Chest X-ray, PA view. Patient: 53 years old, sex M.
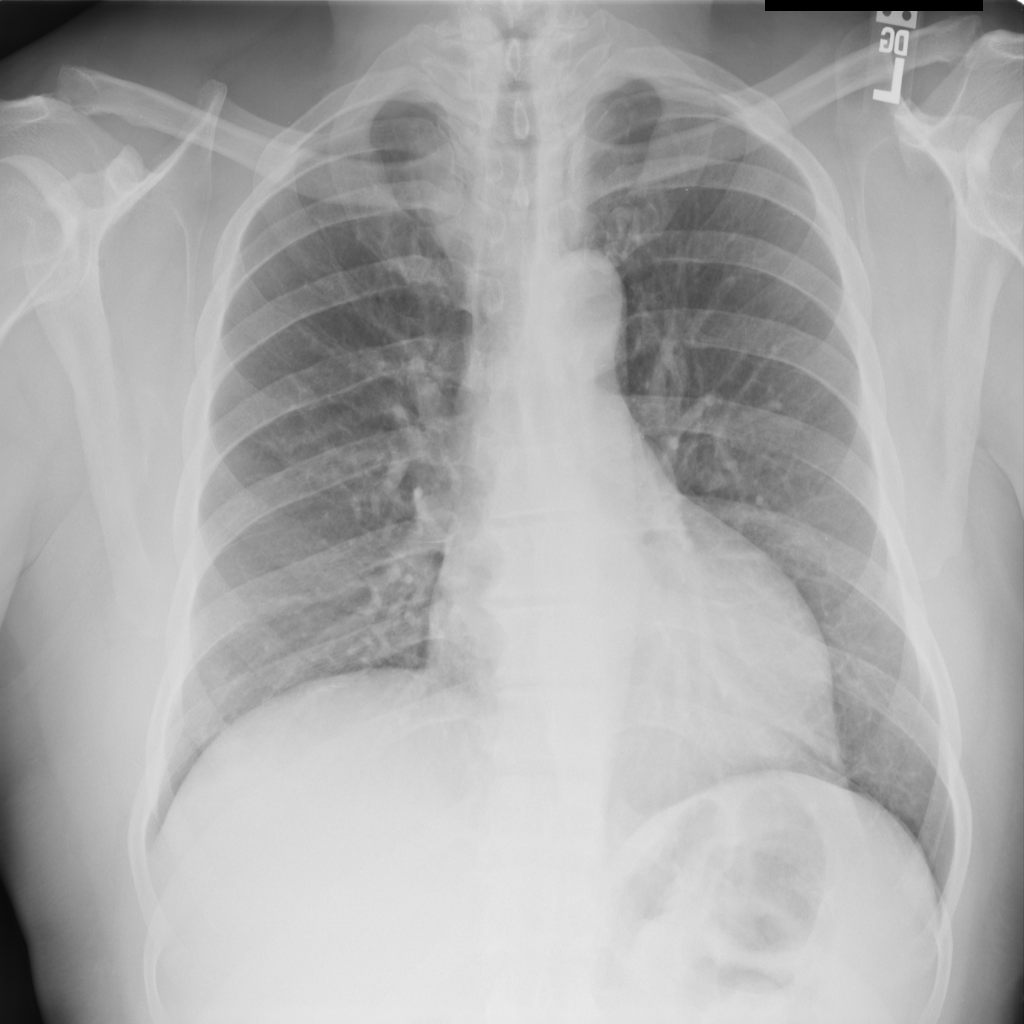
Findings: No Finding